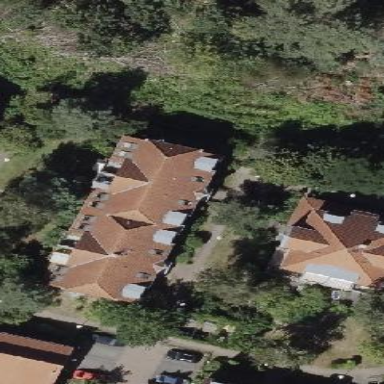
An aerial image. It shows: View of apartment building.